Question: I have a program that downloads this Amazon webpage: <URL>
It then parses it and displays the information to me in a nice format in a small GUI I wrote.
Anyway, this program has worked for months, until today. So after some troubleshooting I figured out that this is because curl isn't downloading the whole webpage anymore. Can anyone tell me why?
Here is the command I used:
'''
curl 'http://www.amazon.com/mobile-apps/b?ie=UTF8&node=<PHONE>' > localpage
'''
And here is an image, because a picture is worth a thousand words. Well, that's what they say.

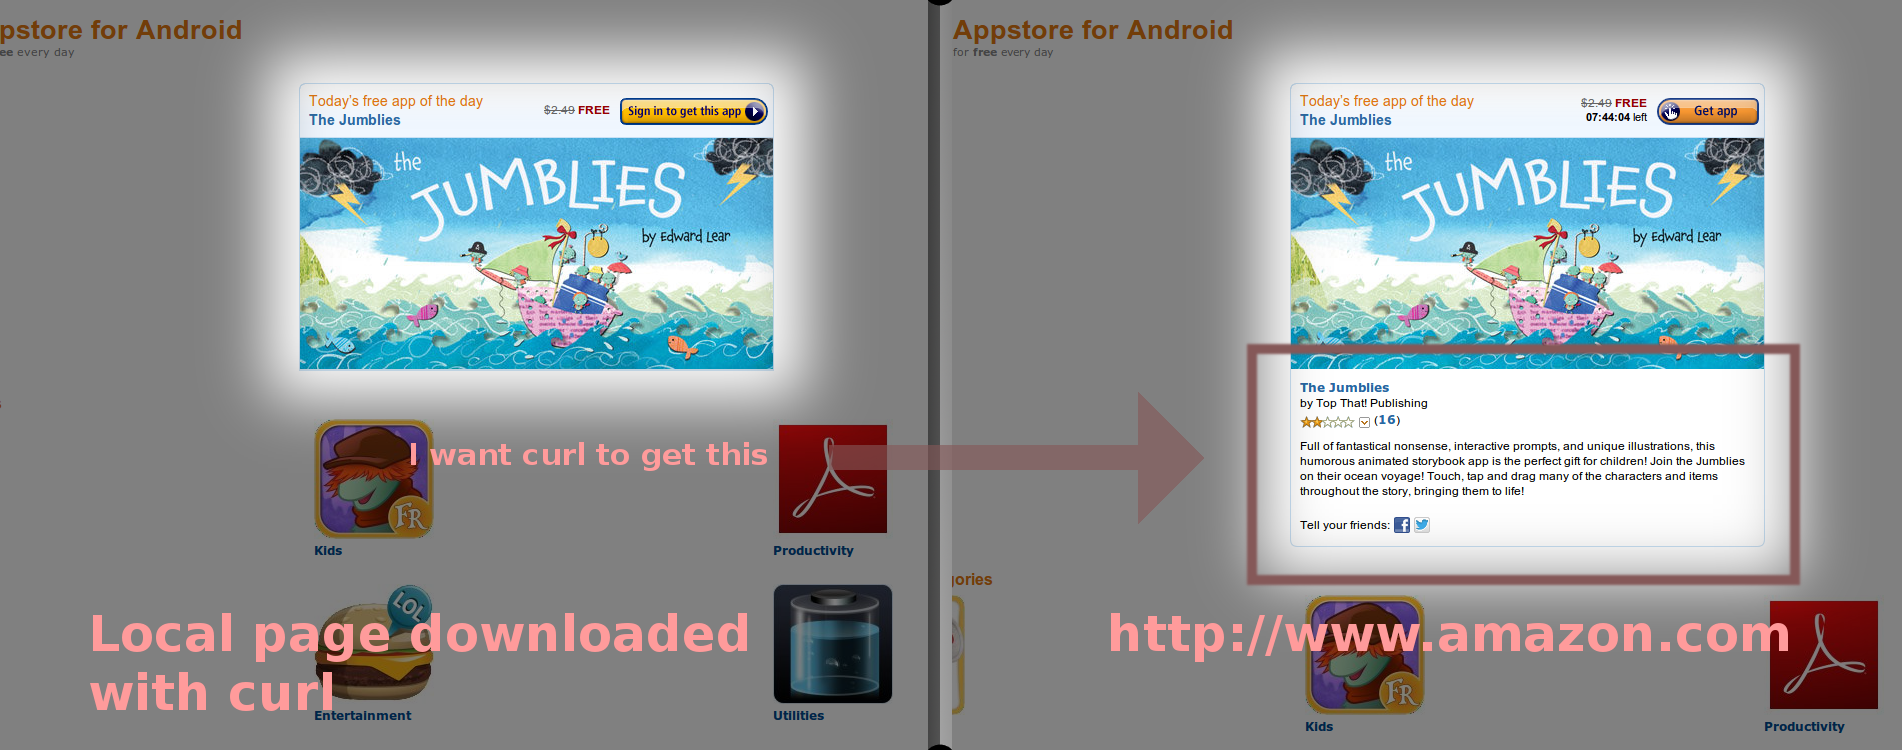
Answer: Simply setting the user agent will fix this issue.
It should look something like this:
'''
curl -A "Mozilla/5.0 (X11; Linux x86_64) AppleWebKit (KHTML, like Gecko) Chrome" 'http://www.amazon.com/mobile-apps/b?ie=UTF8&node=<PHONE>' > localpage
'''
Hope this helps.